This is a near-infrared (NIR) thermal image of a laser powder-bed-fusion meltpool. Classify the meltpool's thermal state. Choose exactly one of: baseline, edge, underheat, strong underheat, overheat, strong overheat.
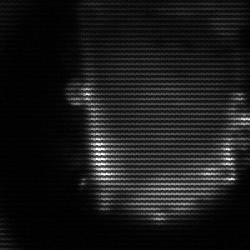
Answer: baseline